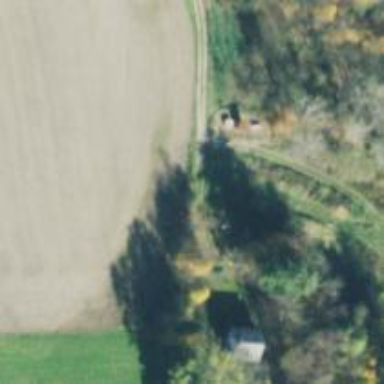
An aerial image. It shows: Driveway leading to service road.